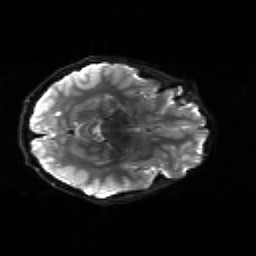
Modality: sbref
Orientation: axial
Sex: male
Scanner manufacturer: siemens
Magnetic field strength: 3 T
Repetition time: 5 s
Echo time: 0.071 s